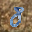
Label: 8